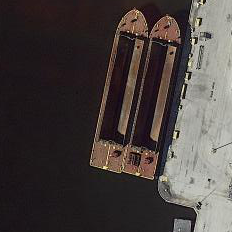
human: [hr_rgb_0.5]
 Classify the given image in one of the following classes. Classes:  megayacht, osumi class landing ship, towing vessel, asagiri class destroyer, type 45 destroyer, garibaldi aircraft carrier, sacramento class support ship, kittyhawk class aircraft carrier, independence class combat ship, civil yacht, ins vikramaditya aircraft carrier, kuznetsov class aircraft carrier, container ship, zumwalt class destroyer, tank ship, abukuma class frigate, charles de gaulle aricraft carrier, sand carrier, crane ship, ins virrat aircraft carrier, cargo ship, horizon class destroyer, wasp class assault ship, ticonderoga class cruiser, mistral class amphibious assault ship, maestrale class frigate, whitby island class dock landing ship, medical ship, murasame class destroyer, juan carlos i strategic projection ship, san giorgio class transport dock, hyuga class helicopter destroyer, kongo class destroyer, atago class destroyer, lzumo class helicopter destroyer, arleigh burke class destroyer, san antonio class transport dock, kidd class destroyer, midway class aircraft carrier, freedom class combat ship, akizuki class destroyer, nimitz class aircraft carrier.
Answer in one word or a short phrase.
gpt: Sand carrier